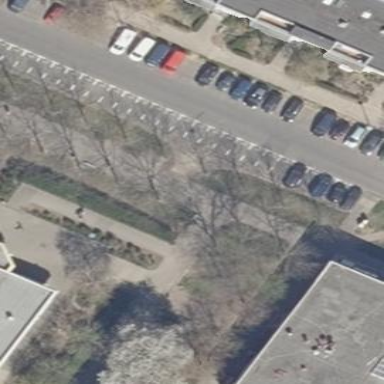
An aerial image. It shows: Street-side parking area with asphalt surface.